Question: I'm trying to implement a gauge animation using (+ and - buttons) on iphone, but i have no idea where to start? Any help is really welcome. See the image below (this is what I'm trying to do). Thanks for your help.

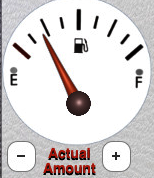
Answer: Here is some open source code (with an example) that implements the gauge view. You of course would still need to do the buttons yourself, and possible add a different visual style.
<URL>